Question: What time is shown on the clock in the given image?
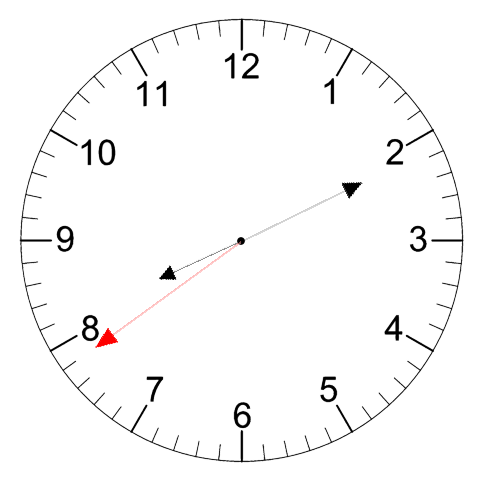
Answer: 08:10:39